Question: I'm really new to VBA and need some assistance in copying data from one single column, with evenly spaced partitions between data in the same column and pasted as rows.
I have an excel sheet with 300 business cards and are placed as in image <URL>.
Each business card is one highlighted block as in this example:

I need a VBA code to copy the data in column C and place as rows under the headers A,B,C,D,E,F.
Is there a VBA code that can do such a thing?
Any help is very much appreciated!!!
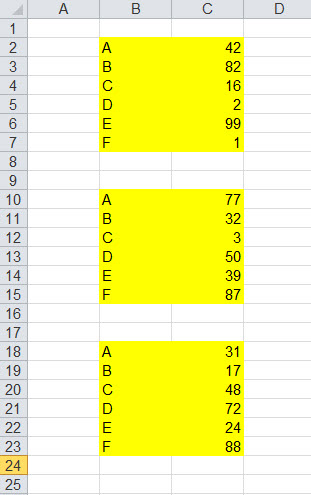
Answer: This should work.
'''
Option Explicit
Sub TransposeBusinessCardData()
Dim BusinessCardDataSheet As Worksheet
'Replace BusinessCardSheet with the sheet name of your sheet
Set BusinessCardDataSheet = ThisWorkbook.Sheets("BusinessCardSheet")
Dim ResultSheet As Worksheet
'Replace ResultSheet with the sheet name of the sheet you want to paste the data in
Set ResultSheet = ThisWorkbook.Sheets("ResultSheet")
Dim LastRow As Long
LastRow = BusinessCardDataSheet.Cells(BusinessCardDataSheet.Rows.Count, "C").End(xlUp).Row
Dim RowReference As Long
Dim BusinessCardData As Range
Dim ResultRowRef As Long
'To paste from Row 2 on the ResultSheet
ResultRowRef = 2
'Step 7 Because there is 7 Rows between the start of each Business card
For RowReference = 2 To LastRow Step 7
BusinessCardDataSheet.Activate
Set BusinessCardData = BusinessCardDataSheet.Range(Cells(RowReference, "C"), Cells(RowReference + 5, "C"))
BusinessCardData.Copy
ResultSheet.Cells(ResultRowRef, "B").PasteSpecial Paste:=xlPasteAll, _
Operation:=xlNone, SkipBlanks:=False, _
Transpose:=True
ResultRowRef = ResultRowRef + 1
Next RowReference
End Sub
'''